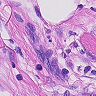
Metastatic tissue present: yes